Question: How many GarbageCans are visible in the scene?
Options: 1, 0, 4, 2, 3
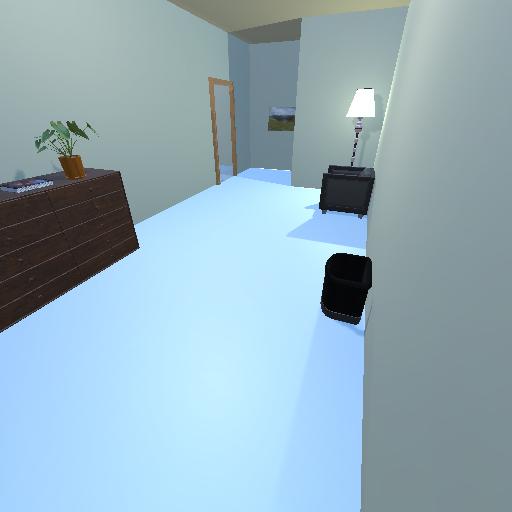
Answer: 1